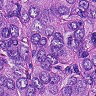
Metastatic tissue present: yes